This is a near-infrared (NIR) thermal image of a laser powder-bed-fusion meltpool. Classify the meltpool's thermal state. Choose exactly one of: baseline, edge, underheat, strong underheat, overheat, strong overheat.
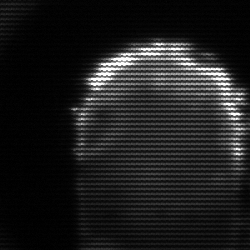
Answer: baseline